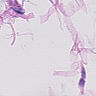
Metastatic tissue present: no